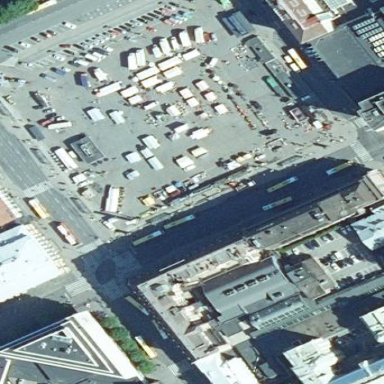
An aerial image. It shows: Lively marketplace located in square.